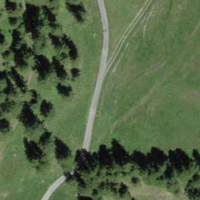
EUNIS habitat code: 26
Species observed at this site:
Pimpinella major